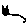
Label: cat